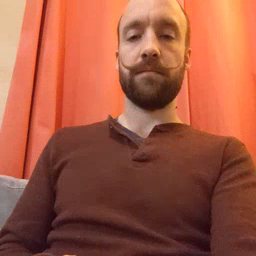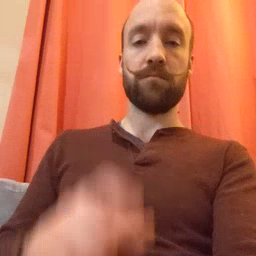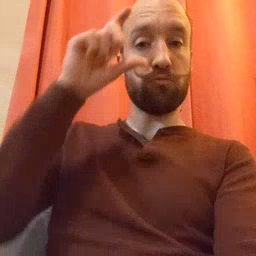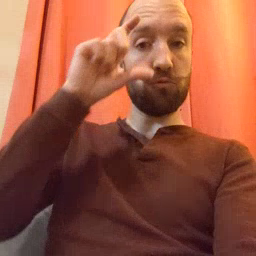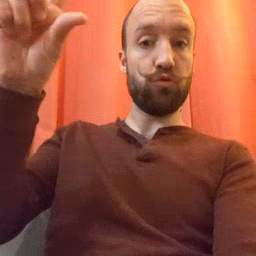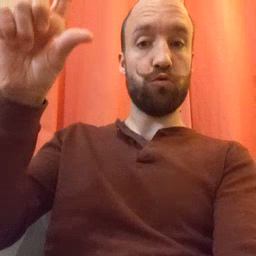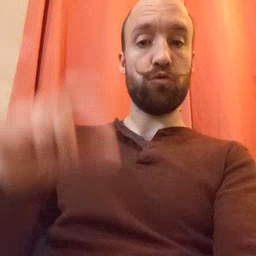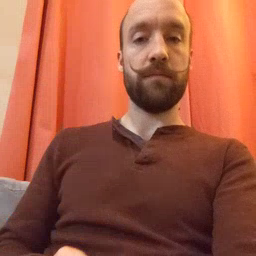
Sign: moon